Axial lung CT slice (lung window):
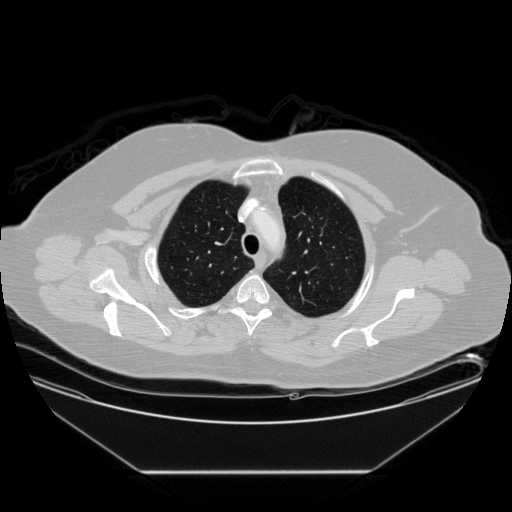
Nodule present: no